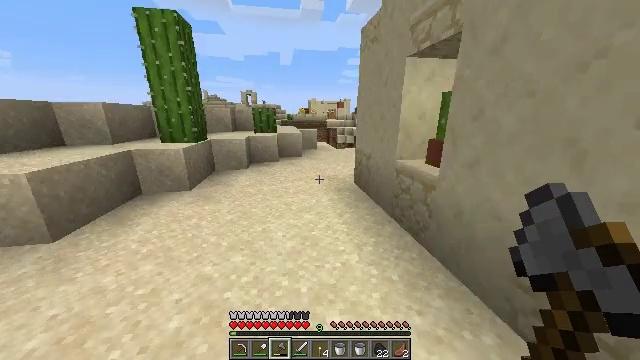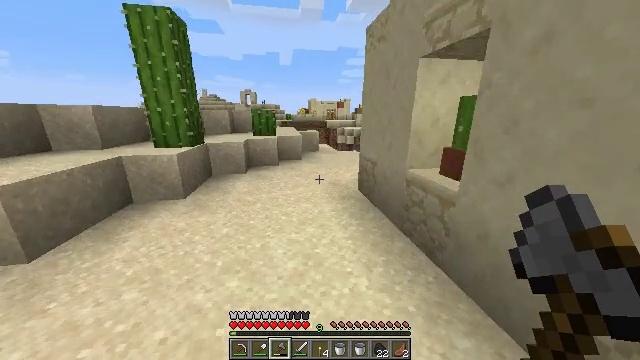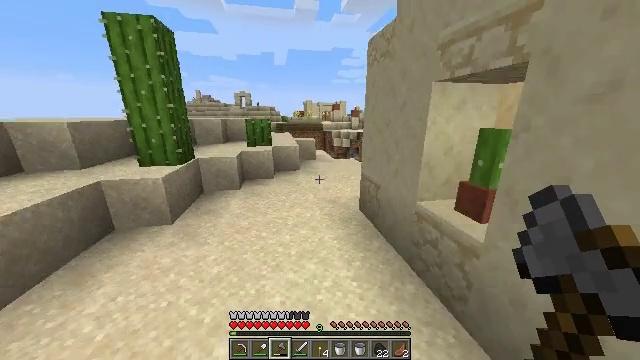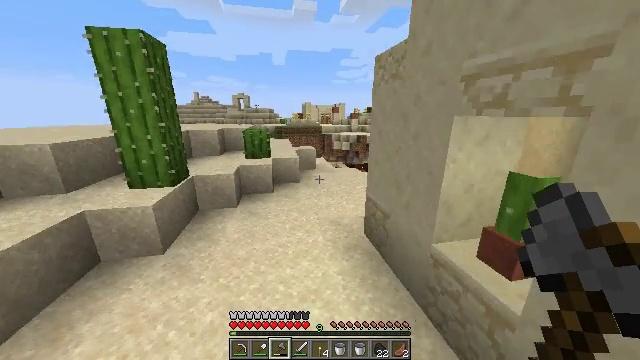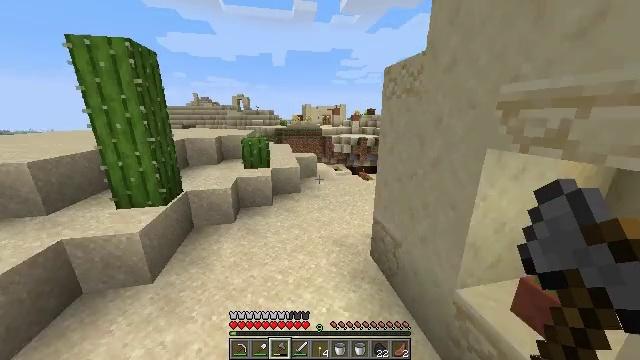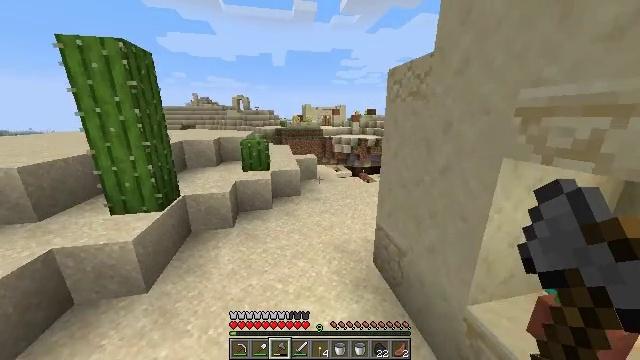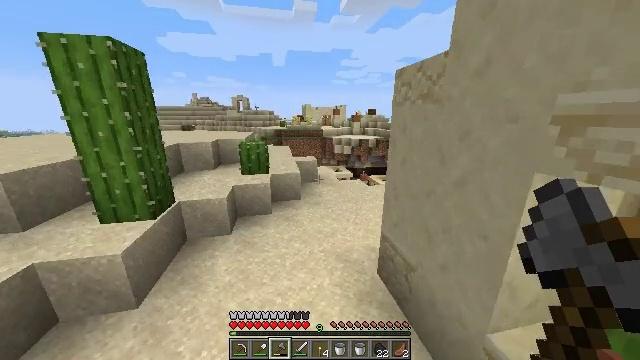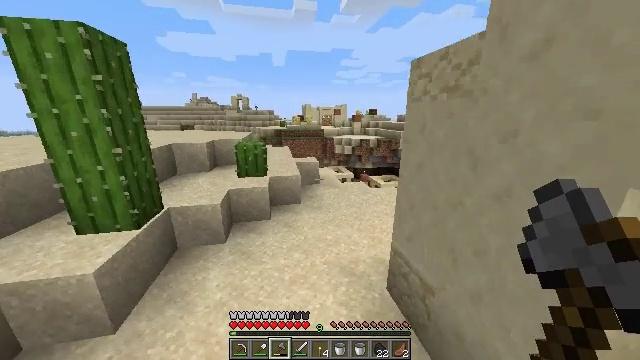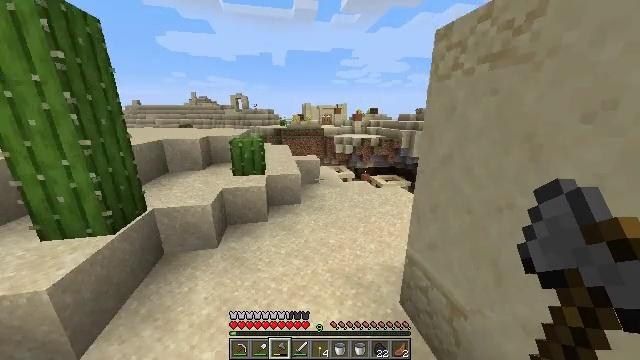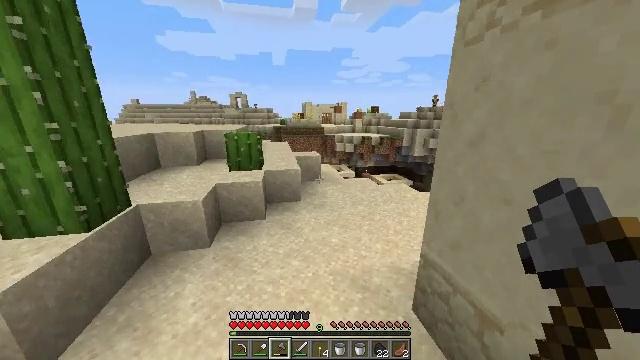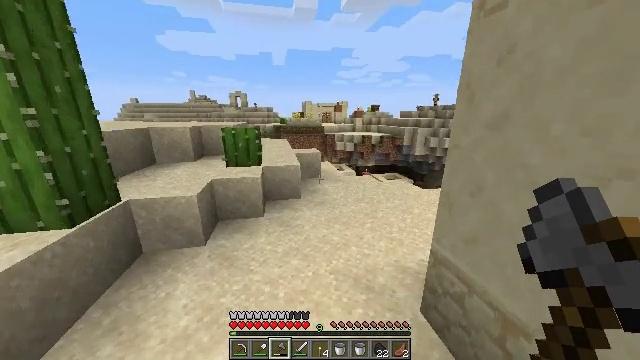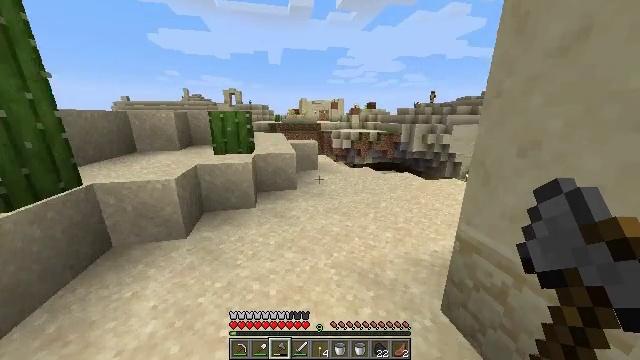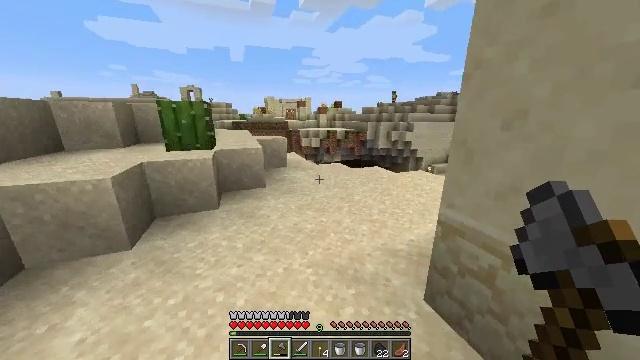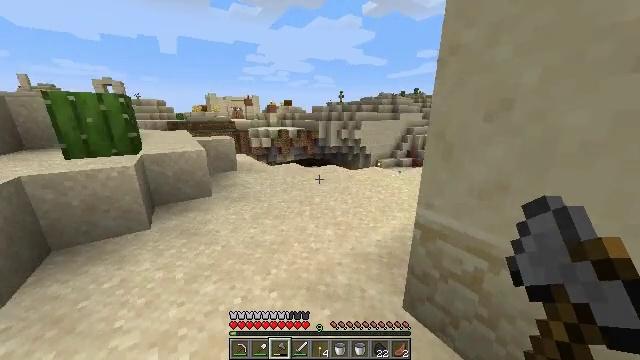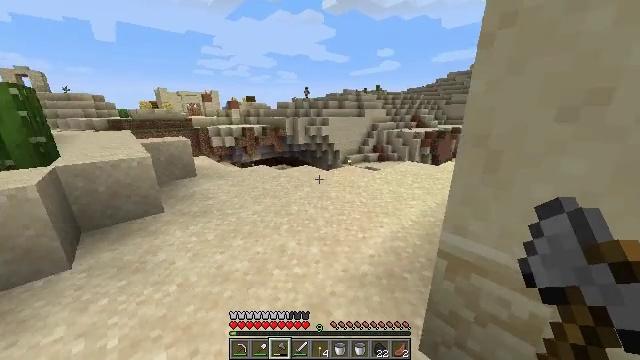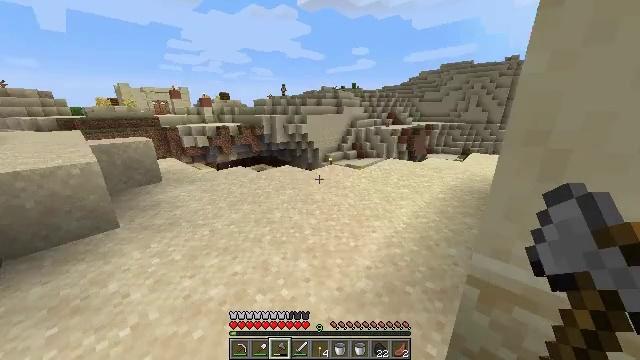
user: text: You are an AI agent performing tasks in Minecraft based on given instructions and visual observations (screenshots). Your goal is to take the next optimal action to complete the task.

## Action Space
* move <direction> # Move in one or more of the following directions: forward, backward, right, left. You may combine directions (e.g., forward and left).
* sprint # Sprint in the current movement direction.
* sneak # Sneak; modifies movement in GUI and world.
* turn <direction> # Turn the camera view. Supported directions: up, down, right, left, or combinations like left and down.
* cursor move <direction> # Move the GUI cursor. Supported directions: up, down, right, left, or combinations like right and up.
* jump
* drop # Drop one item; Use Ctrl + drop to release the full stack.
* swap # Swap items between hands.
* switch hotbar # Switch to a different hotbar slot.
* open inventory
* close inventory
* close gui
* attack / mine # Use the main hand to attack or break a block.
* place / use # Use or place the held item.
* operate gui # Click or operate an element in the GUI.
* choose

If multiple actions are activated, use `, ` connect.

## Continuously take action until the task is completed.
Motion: motion action
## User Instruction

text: Attack the hay block to get hay.
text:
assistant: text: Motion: move forward, sprint, jump
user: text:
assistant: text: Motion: move forward, sprint, turn right, jump
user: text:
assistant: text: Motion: move forward, sprint, jump
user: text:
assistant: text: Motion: move forward, sprint, jump
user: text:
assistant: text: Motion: move forward, sprint, jump
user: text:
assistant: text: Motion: move forward, sprint
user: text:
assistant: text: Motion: move forward, sprint
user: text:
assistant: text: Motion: move forward, sprint
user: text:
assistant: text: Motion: move forward, sprint
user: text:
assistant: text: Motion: move forward, sprint
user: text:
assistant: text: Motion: move forward, sprint, turn right
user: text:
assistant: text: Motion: move forward, sprint, turn right
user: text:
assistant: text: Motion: move forward, sprint, turn right
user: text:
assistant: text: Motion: move forward, sprint, turn right
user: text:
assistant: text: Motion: move forward, turn right
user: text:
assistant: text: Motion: move forward, turn right
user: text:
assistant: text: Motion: move forward, turn right
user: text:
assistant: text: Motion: move forward, turn right
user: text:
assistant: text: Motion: move forward, turn right
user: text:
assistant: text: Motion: move forward, turn right
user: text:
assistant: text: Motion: move forward and move left, turn right
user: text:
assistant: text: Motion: move forward and move left, turn right
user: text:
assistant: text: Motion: move forward and move left, turn right and up
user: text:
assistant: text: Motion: move forward and move left, turn right and up
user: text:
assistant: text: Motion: move forward and move left, turn right
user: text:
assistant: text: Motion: move forward and move left
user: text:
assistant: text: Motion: move forward
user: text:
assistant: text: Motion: move forward
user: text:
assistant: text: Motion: move forward
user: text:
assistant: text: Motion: move forward